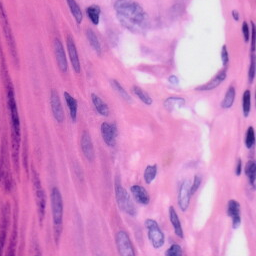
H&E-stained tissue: Skin